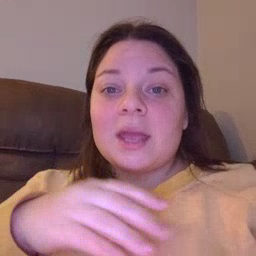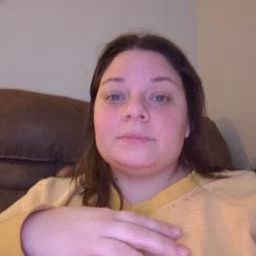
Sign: stay